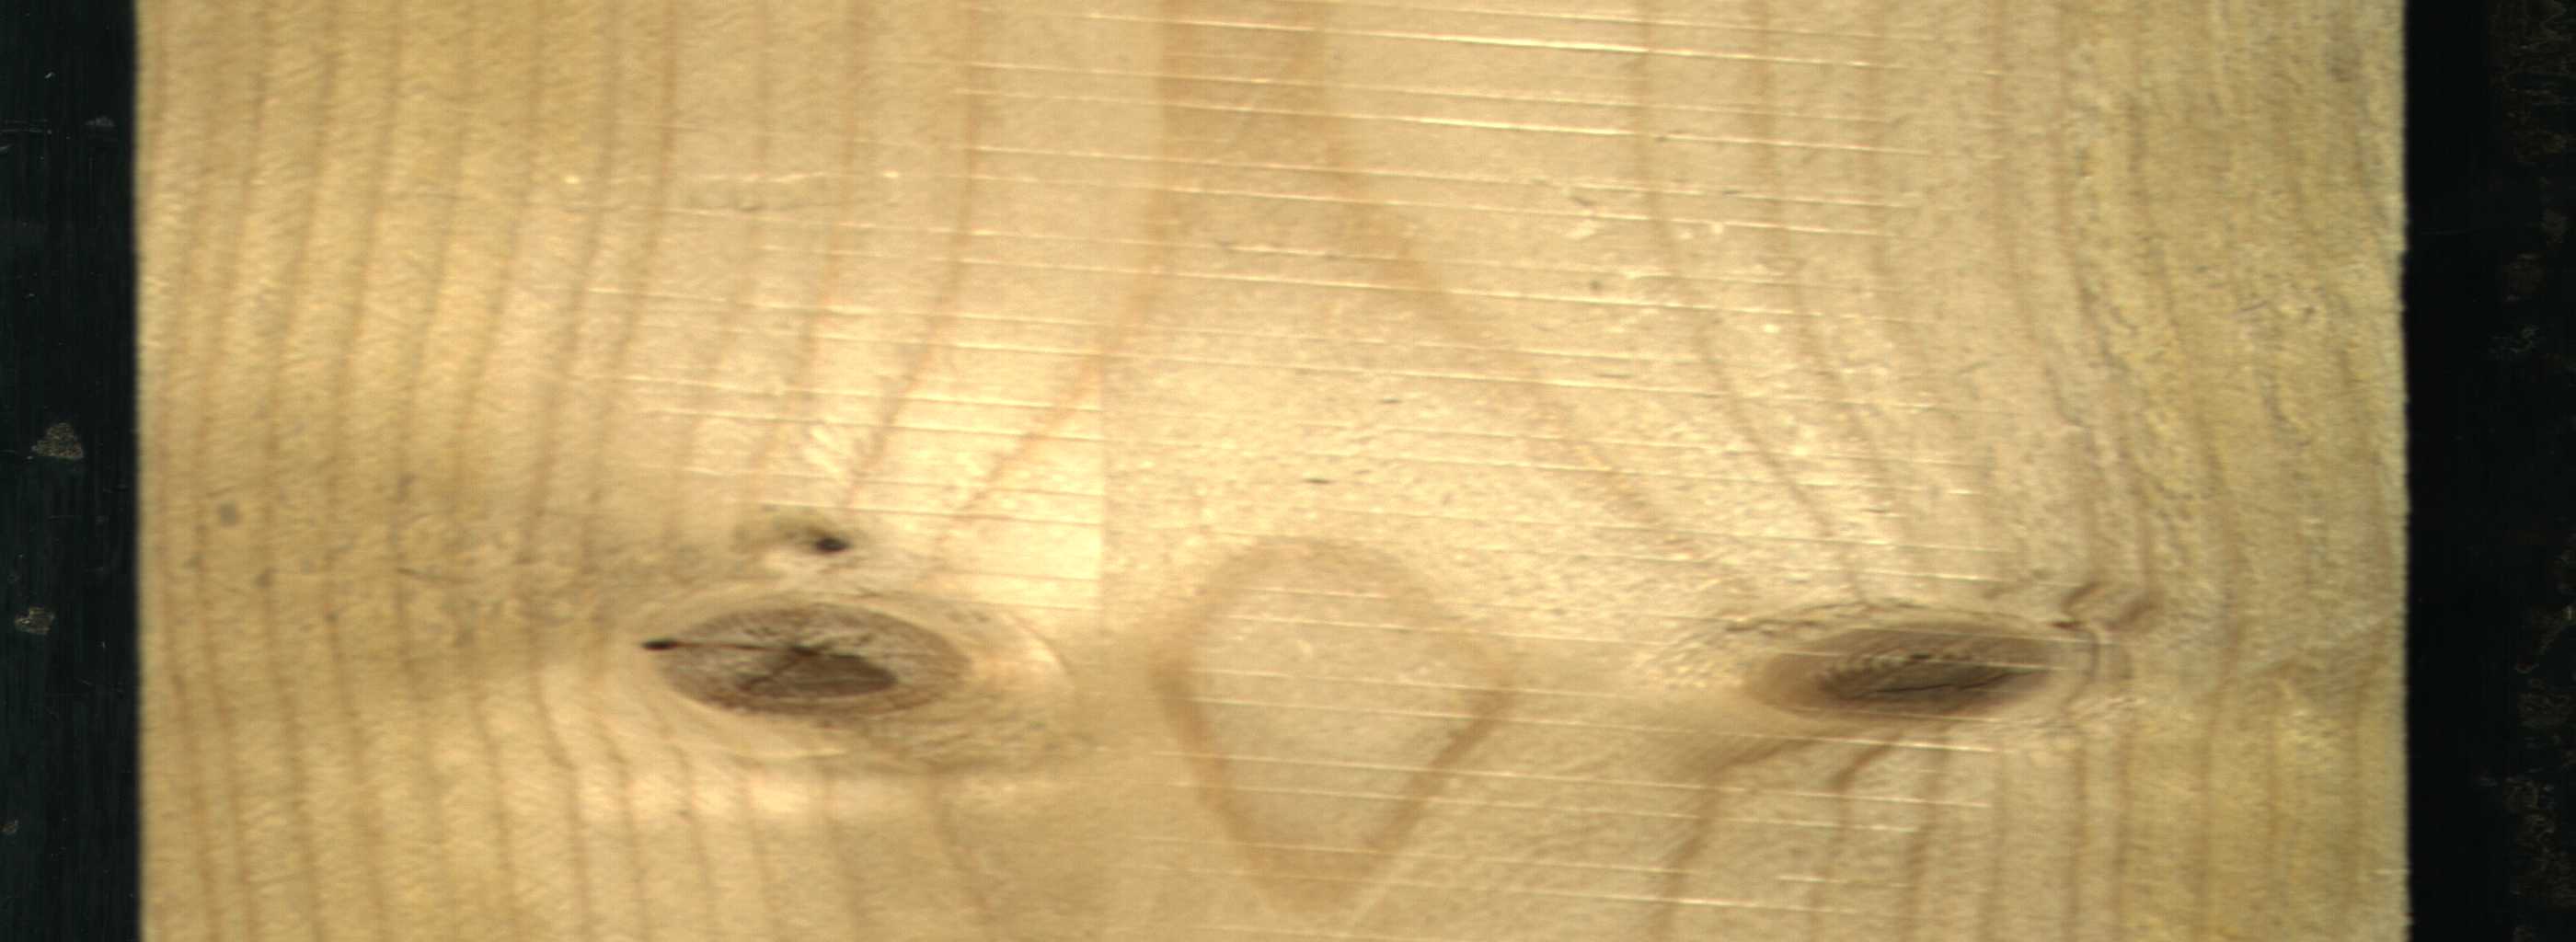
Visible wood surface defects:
knot_with_crack
Live_Knot
Live_Knot